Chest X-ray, AP view. Patient: 43 years old, sex F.
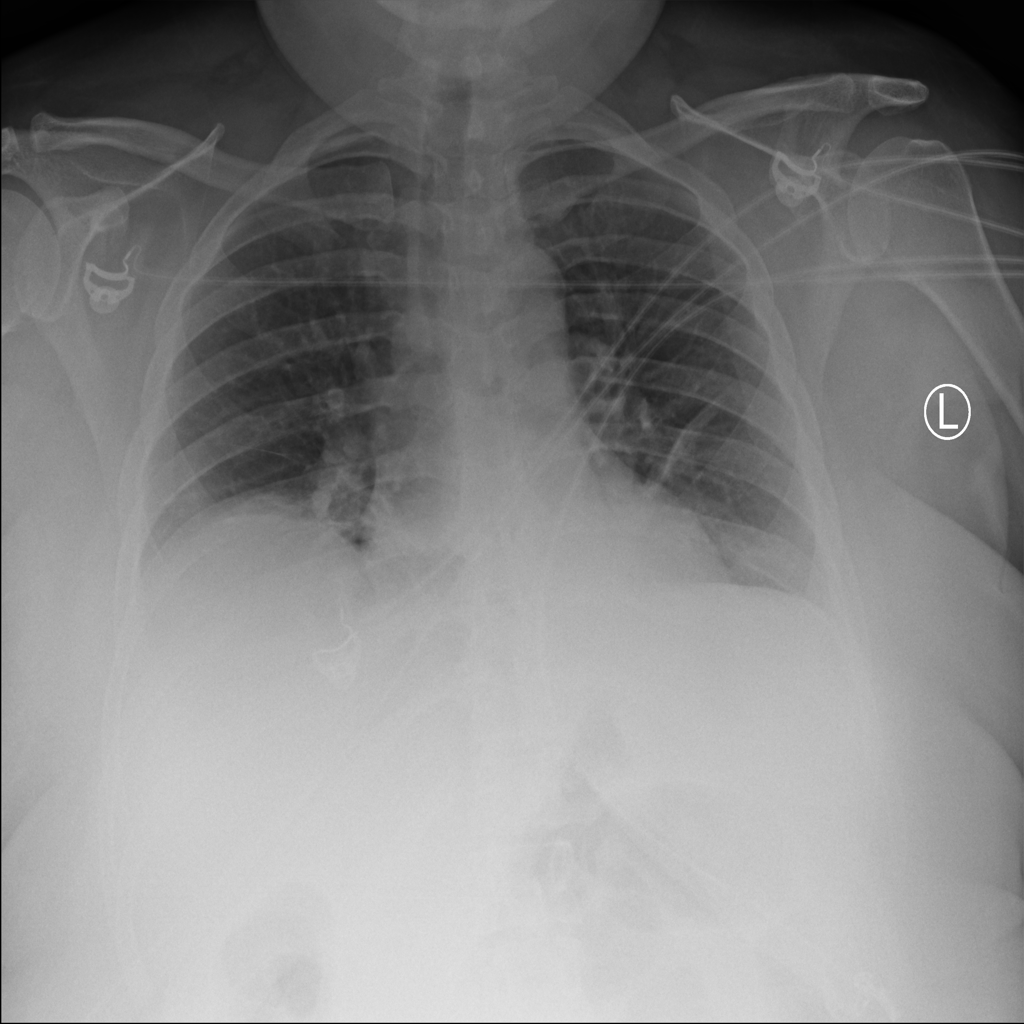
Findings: Infiltration